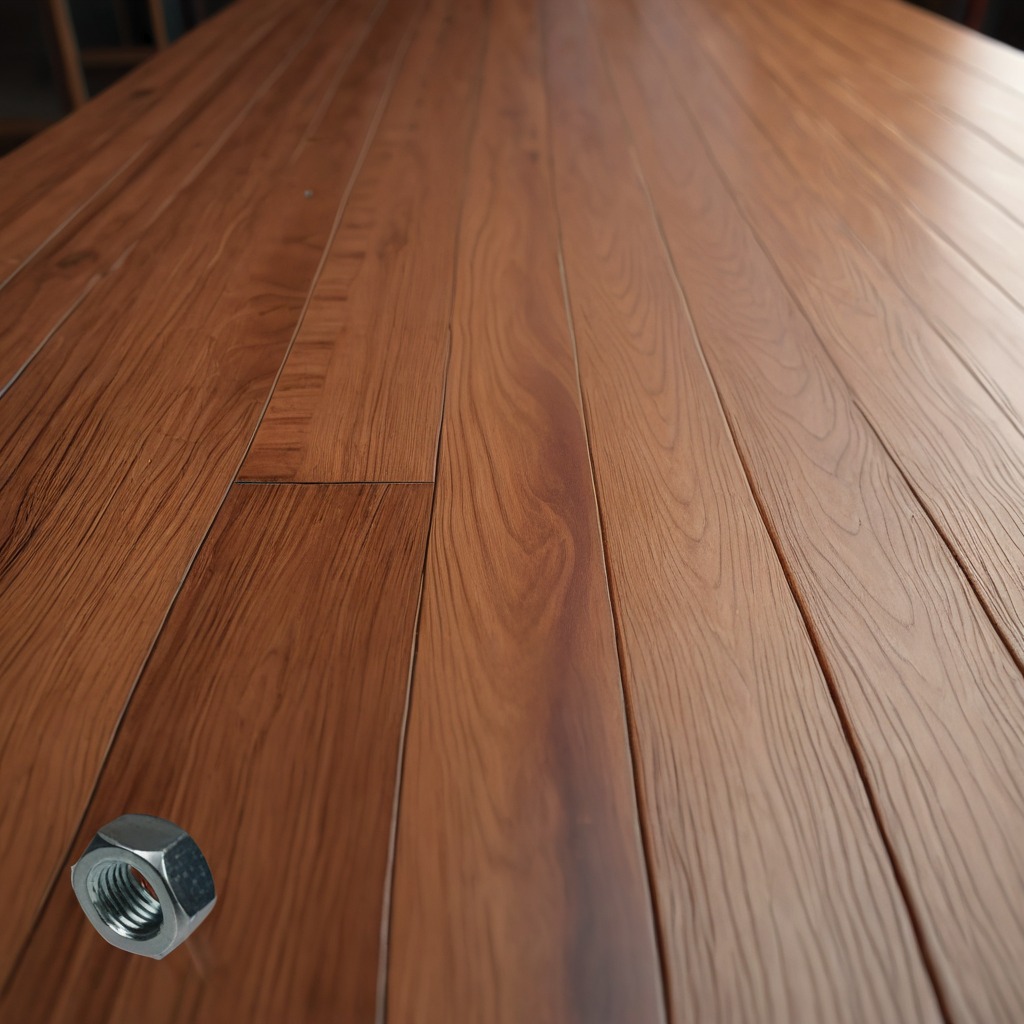
A metal nut is lying on the wooden table in a carpentry studio.